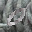
Label: 0